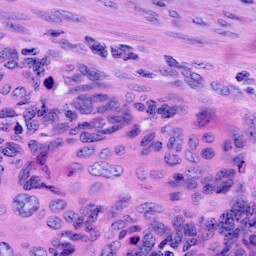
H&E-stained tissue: Cervix